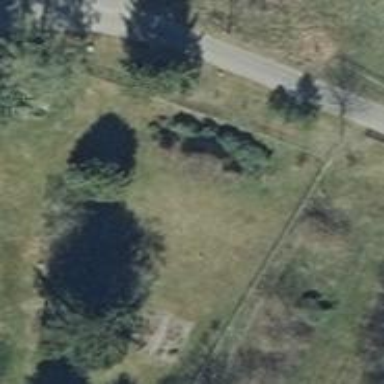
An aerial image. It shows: Row of deciduous broadleaved trees.